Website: bh-photo
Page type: customer-info-address
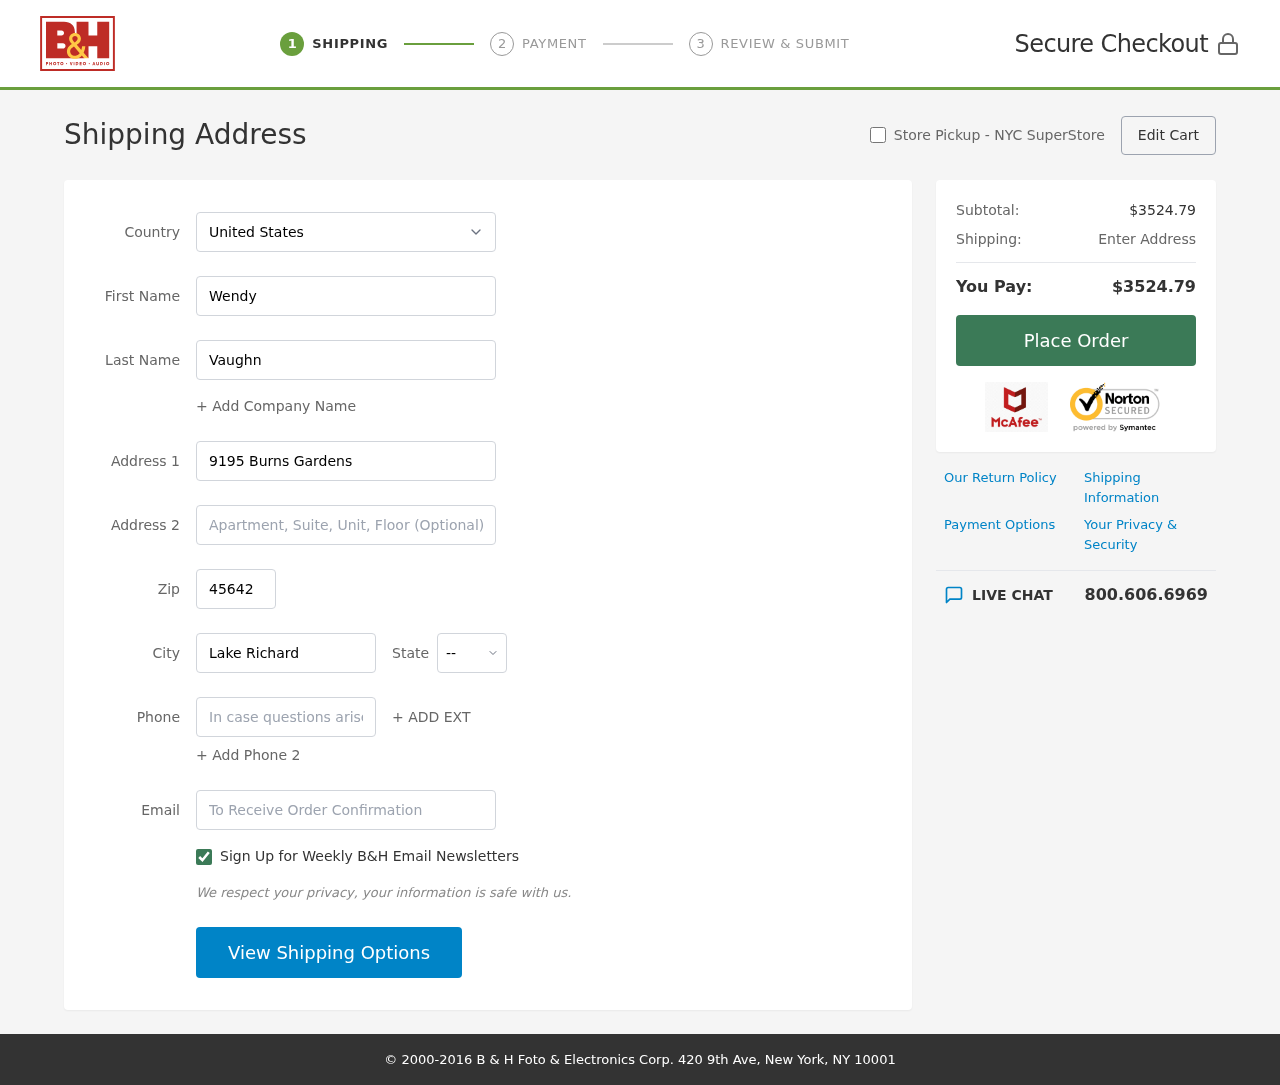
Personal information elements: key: PII_CITY
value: Lake Richard
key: PII_COUNTRY
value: United States
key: PII_EMAIL
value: wendyvaughn@gmail.com
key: PII_FIRSTNAME
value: Wendy
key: PII_LASTNAME
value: Vaughn
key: PII_PHONE
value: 7038757630
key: PII_POSTCODE
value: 45642
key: PII_STATE_ABBR
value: MD
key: PII_STREET
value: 9195 Burns Gardens
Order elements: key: ORDER_SUBTOTAL
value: $3524.79
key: ORDER_TOTAL
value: $3524.79